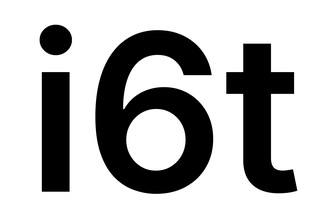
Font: Inter_SemiBold